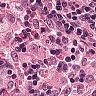
Metastatic tissue present: no